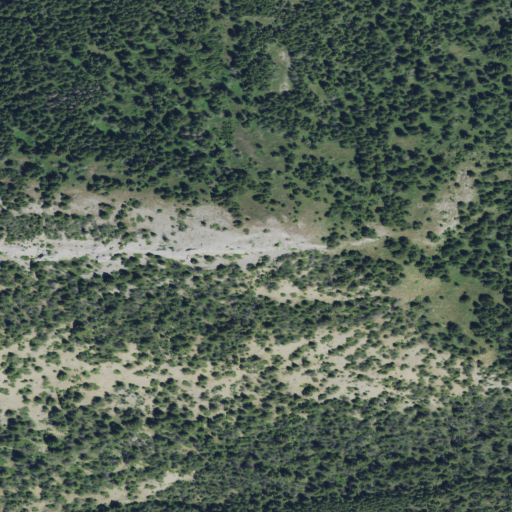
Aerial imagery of mountain in Montana named Black Butte containing evergreen forest and shrub